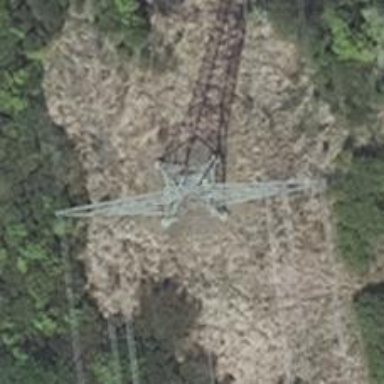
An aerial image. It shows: Power tower.